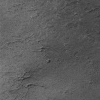
Atmospheric dust classification: not_dusty